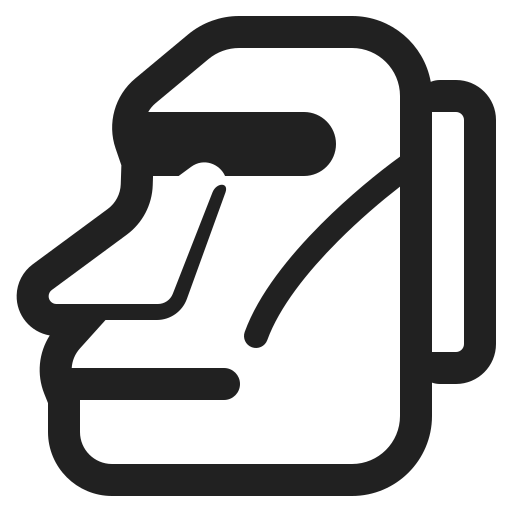
moai high contrast